Question: Refer to the attached image. I want to display the image in Matlab using the function 'surf()'. However, I only want to display the region of the actual object without the background (the pale-green region surrounding the actual object which has 0 value). How to do that? I tried replacing all the outer region with '0' with 'NaN' and setting all the values in the height map to a nonzero value, but still I get an error message:
'''
Subscript indices must either be real positive integers or logicals.
'''
So how can I display a surface that has a non-rectangular boundary?

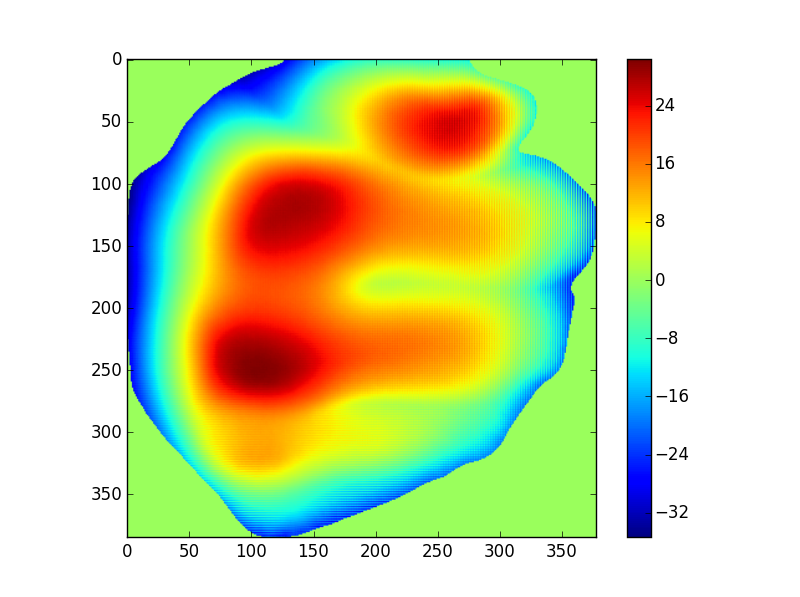
Answer: Setting those values to 'NaN' should do. Here's an example:
'''
[x, y] = ndgrid(linspace(-1,1,500));
z = cos(2*pi*(x+y)*2);
z(x.^2+y.^2>1) = NaN; %// remove values outside unit circle
surf(x,y,z,'edgecolor','none')
colorbar
view(2)
axis equal
'''